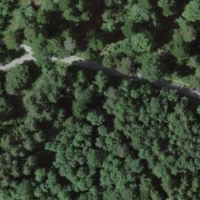
EUNIS habitat code: 44
Species observed at this site:
Clinopodium vulgare
Cirsium vulgare
Prunella vulgaris
Mercurialis perennis